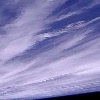
Label: cloud